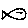
Label: fish